Question: I am trying to make this object cast a shadow. But there are strange shadows on the edges. I think the object is casting a shadow onto another component of "itself"

Is there a way to remove that?
Here is the fiddle: <URL>
Here is the mandatory code, but just check the fiddle..
'''
var container, stats;
var camera, scene, renderer;
var cube, plane;
var windowHalfX = window.innerWidth / 2;
var windowHalfY = window.innerHeight / 2;
init();
function init() {
container = document.createElement( 'div' );
document.body.appendChild( container );
camera = new THREE.PerspectiveCamera(50, window.innerWidth / window.innerHeight, .1, 10000 );
camera.position.x=50;
camera.position.y=50;
camera.position.z=50;
camera.lookAt(new THREE.Vector3(0,0,0));
scene = new THREE.Scene();
renderer = new THREE.WebGLRenderer();
renderer.setSize( window.innerWidth, window.innerHeight );
renderer.shadowMapEnabled = true;
renderer.shadowMapSoft = true;
container.appendChild( renderer.domElement );
//var ambientLight = new THREE.AmbientLight(0x000000);
//scene.add(ambientLight);
light = new THREE.SpotLight();
light.position.set(337,400,313);
light.castShadow = true;
light.shadowMapWidth = 3000;
light.shadowMapHeight = 3000;
// light.shadowCameraVisible = true;
scene.add(light);
var geometry = new THREE.PlaneGeometry( 200, 200, 30, 30 );
geometry.applyMatrix( new THREE.Matrix4().makeRotationX( - Math.PI / 2 ) );
geometry.applyMatrix( new THREE.Matrix4().setPosition( new THREE.Vector3(0,0,0) ) );
var material = new THREE.MeshLambertMaterial( { color: 0xEEEEEE } );
plane = new THREE.Mesh( geometry, material );
plane.receiveShadow = true;
scene.add( plane );
var loader = new THREE.OBJMTLLoader();
loader.addEventListener("load", function (event) {
cube = event.content;
for(k in cube.children){
cube.children[k].castShadow = true;
cube.children[k].receiveShadow = true;
}
scene.add(cube);
animate();
});
loader.load ("https://dl.dropboxusercontent.com/u/<PHONE>/VM.obj", "https://dl.dropboxusercontent.com/u/<PHONE>/VM.mtl");
}
function animate() {
requestAnimationFrame( animate );
render();
}
function render() {
cube.rotation.y += 0.01;
renderer.render( scene, camera );
}
'''
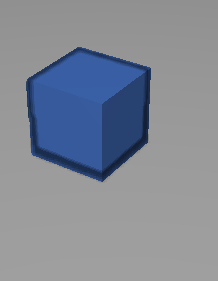
Answer: You need to set all the 'light' parameters to reasonable values. Google each of them if you do not understand what they are for.
'''
light = new THREE.SpotLight( 0xffffff );
light.position.set( 200, 200, -200 );
light.castShadow = true;
light.shadowMapWidth = 1024; // power of 2
light.shadowMapHeight = 1024;
light.shadowCameraNear = 200; // keep near and far planes as tight as possible
light.shadowCameraFar = 500; // shadows not cast past the far plane
light.shadowCameraFov = 20;
light.shadowBias = -0.00022; // a parameter you can tweak if there are artifacts
light.shadowDarkness = 0.5;
light.shadowCameraVisible = true;
scene.add( light );
'''
Keep your shadow camera as tight as possible.
Also, when setting up a shadow camera, be sure to use 'OrbitControls' or something similar, so you can pull the camera back and see what you are doing.
P.S. Your camera near plane was '0.1' and far plane was '10000'. Not good. Keep the near plane at at least 1. Small values of the near plane can lead to depth-sorting precision problems.
Fiddle: <URL>
three.js r.58